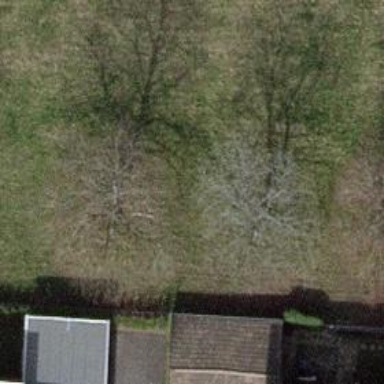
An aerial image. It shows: Evergreen needle-leaved tree.